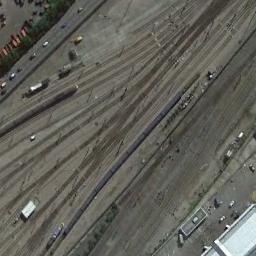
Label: railway